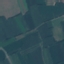
Label: AnnualCrop